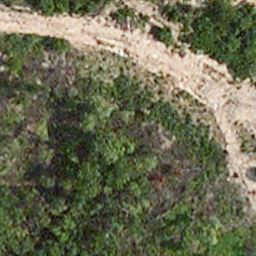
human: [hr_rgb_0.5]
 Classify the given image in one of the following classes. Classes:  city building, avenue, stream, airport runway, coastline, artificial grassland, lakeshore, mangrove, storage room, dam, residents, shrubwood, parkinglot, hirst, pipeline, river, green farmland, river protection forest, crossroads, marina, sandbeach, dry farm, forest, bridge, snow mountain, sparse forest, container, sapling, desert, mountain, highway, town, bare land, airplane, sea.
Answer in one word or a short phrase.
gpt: avenue